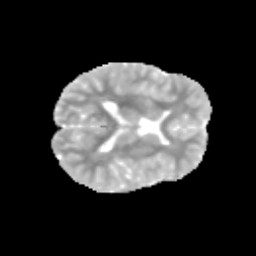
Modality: MD
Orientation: axial
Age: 10
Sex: male
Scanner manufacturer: siemens
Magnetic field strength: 3 T
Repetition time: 3.8 s
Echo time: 0.07 s